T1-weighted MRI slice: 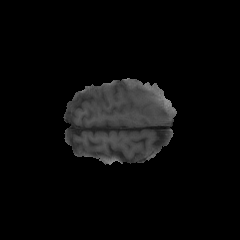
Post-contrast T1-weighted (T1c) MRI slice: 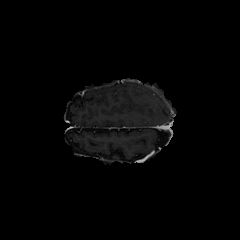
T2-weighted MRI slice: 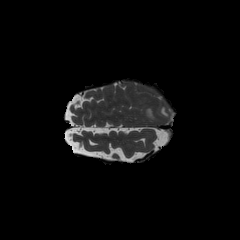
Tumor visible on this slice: yes